Question: as the title says I can't make 'hellosign-embedded' work with 'next'
My app will be served though a CDN, so I don't cake if it won't work with SSR
'''
const HelloSign: any = dynamic(
(): any => {
return import("hellosign-embedded")
},
{ ssr: false }
)
export default function Home() {
const client =
typeof window !== "undefined"
? new HelloSign({
allowCancel: false,
clientId: "HELLO SIGN CLIENT ID", // DEV HelloSign Client ID
skipDomainVerification: true,
})
: null
return null
}
'''
I keep getting 'TypeError: HelloSign is not a constructor'

I also created <URL> on GitHub with further information
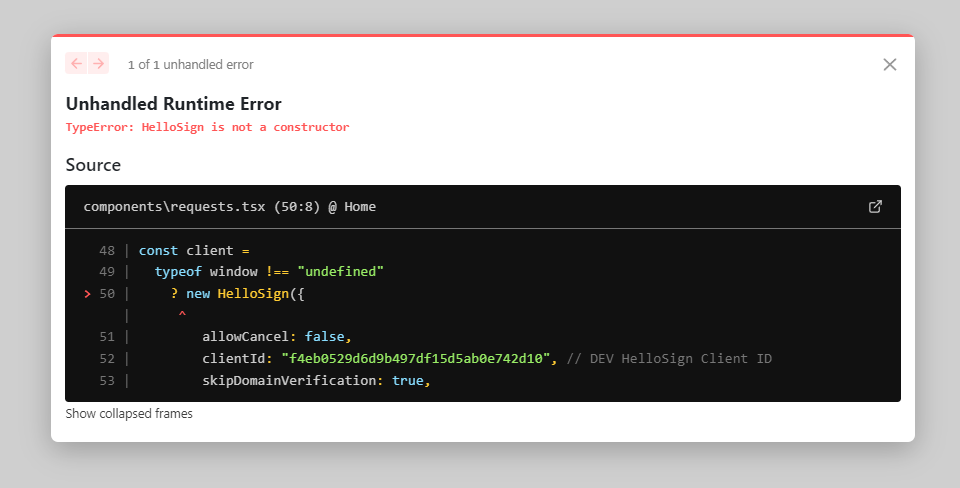
Answer: :
I see now where things got confusing. 'hellosign-embedded' references the 'window' object (i.e., the import needs to be visible only during the client-side compilation phase). I saw that 'next/dynamic' was being used to import a module. Since 'dynamic()' returns a type of 'ComponentType' and the containing 'client' variable was inside the 'Home' function, I had incorrectly assumed you were trying to import a React component.
It turns out 'hellosign-embedded' isn't even a React component at all so you shouldn't use 'next/dynamic'. You should be able to use ES2020 imports instead. Your 'pages/index.tsx' file will look something like this:
'''
import type { NextPage } from "next";
const openDocument = async () => {
// ES2020 dynamic import
const HelloSign = (await import("hellosign-embedded")).default;
const client = new HelloSign({
allowCancel: false,
clientId: "HELLO SIGN CLIENT ID", // DEV HelloSign Client ID
skipDomainVerification: true,
});
client.open("https://www.example.com");
};
const Home: NextPage = () => {
return <button onClick={() => openDocument()}>Open</button>;
};
export default Home;
'''
---
:
'HelloSign' is of type 'ComponentType', so you can use the JSX element stored in the variable directly:
'''
// disregard: see edit above
// export default function Home() {
//
// const client =
// typeof window !== "undefined" ? (
// <HelloSign
// allowCancel={false}
// clientId="HELLO SIGN CLIENT ID" // DEV HelloSign Client ID
// skipDomainVerification={true}
// />
// ) : null;
//
// return client;
//
// };
'''